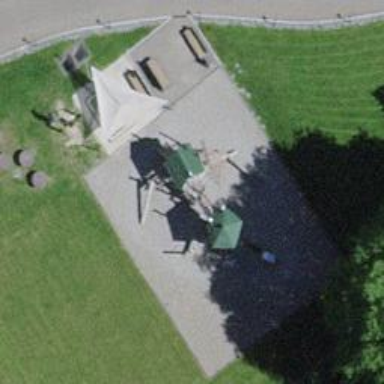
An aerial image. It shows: Playground with playhouse.